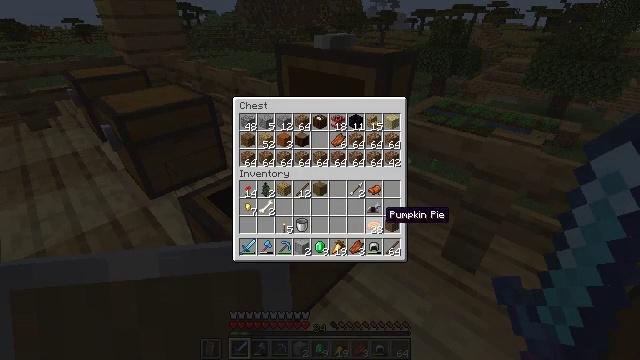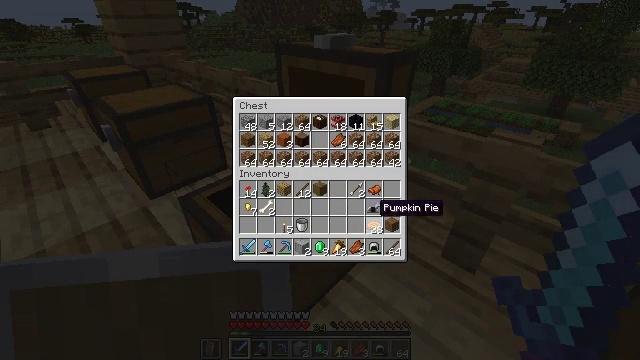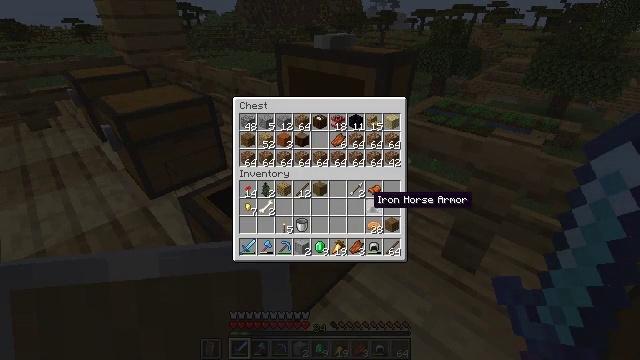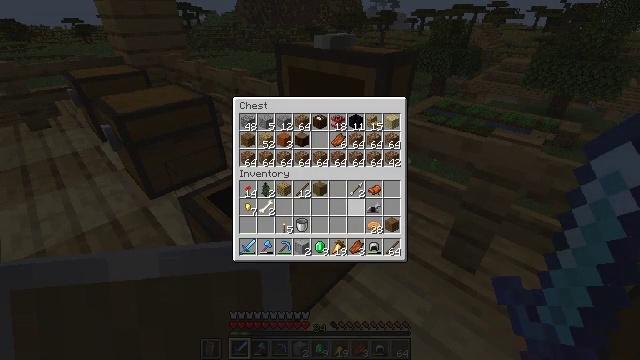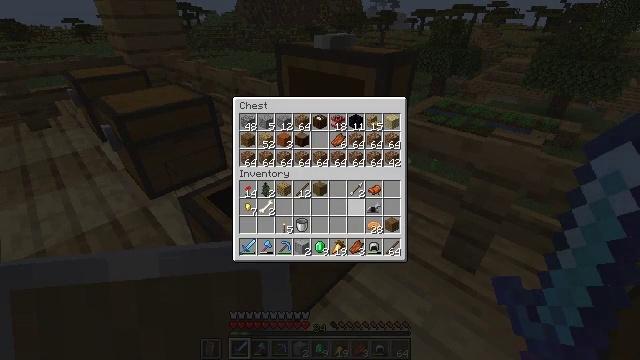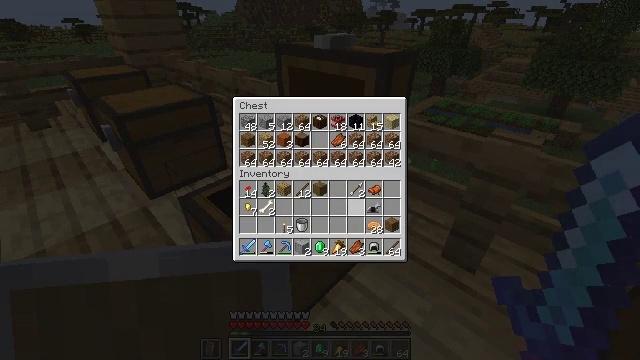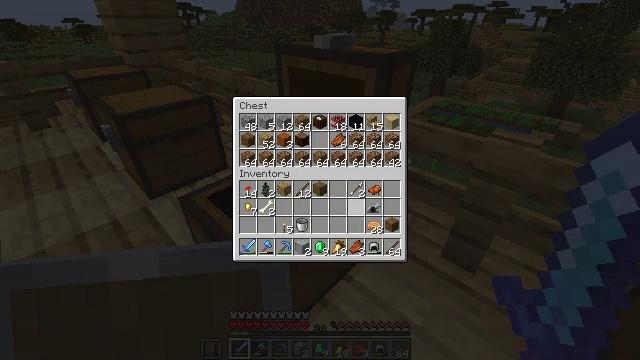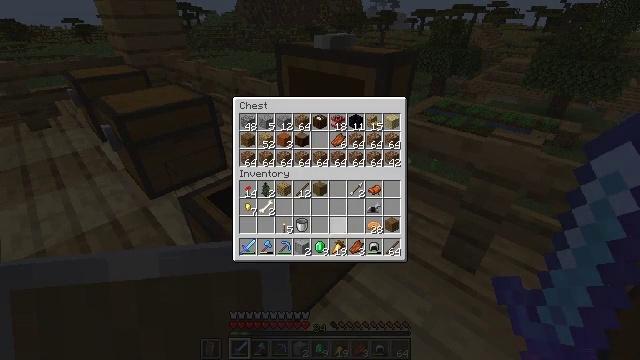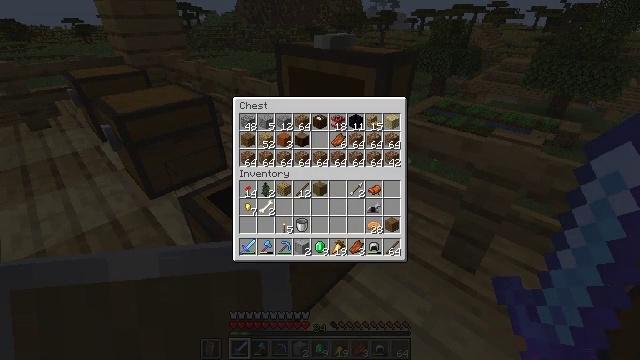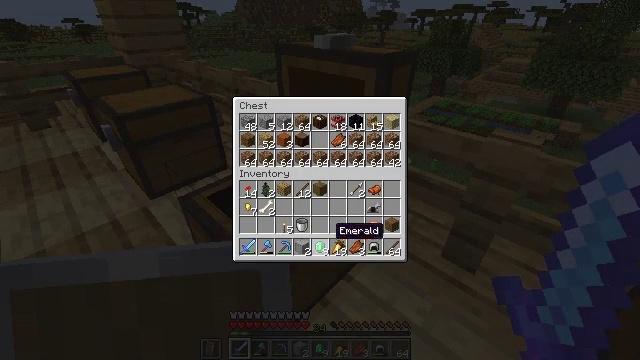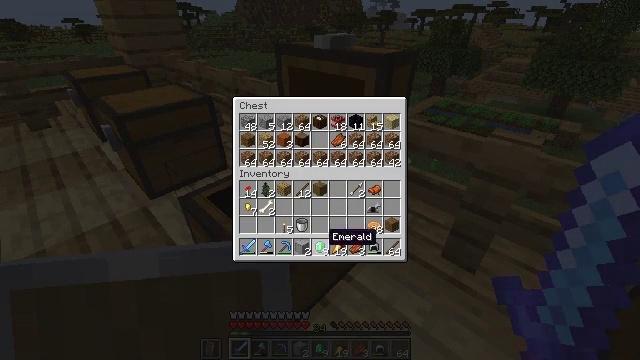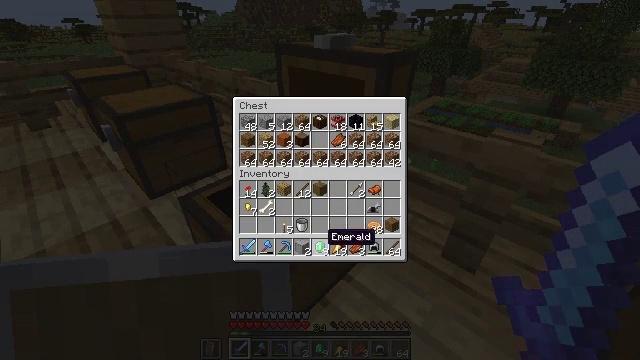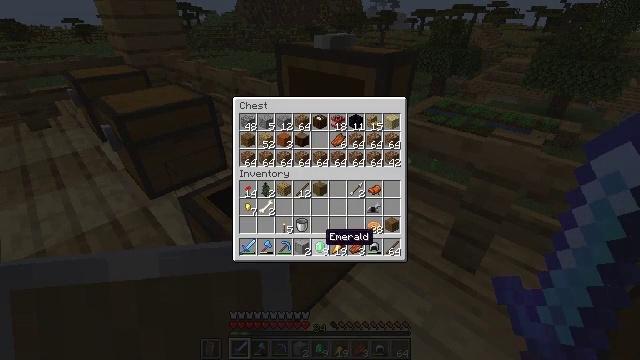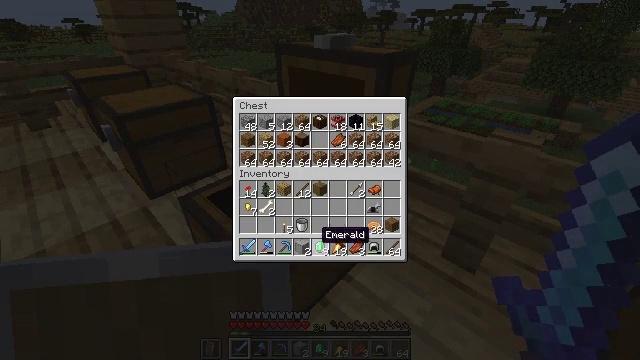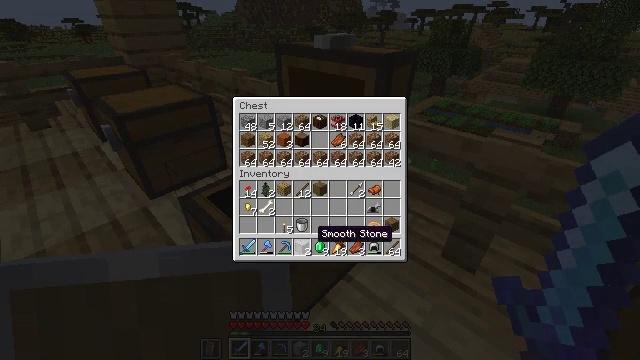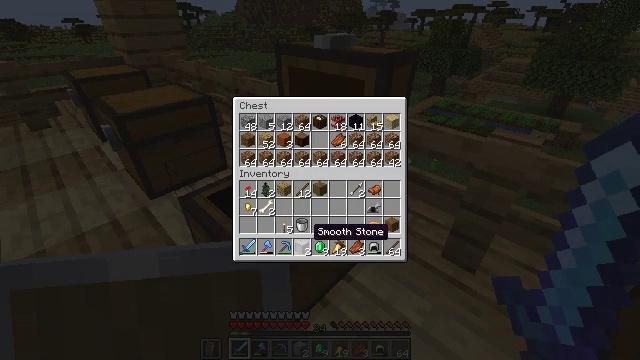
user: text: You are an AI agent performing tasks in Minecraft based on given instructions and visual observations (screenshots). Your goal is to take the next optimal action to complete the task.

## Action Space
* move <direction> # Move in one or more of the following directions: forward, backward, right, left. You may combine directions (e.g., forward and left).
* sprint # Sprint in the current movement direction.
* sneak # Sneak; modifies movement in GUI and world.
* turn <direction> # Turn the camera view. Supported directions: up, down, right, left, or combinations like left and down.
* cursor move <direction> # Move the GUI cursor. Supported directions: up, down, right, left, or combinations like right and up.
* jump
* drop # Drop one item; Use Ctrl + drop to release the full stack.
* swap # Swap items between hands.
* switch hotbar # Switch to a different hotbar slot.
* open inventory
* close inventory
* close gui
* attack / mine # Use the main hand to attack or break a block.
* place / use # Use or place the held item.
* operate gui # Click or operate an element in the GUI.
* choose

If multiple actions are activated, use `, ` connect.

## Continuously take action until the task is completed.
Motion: motion action
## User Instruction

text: Gather oak leaves by attacking.
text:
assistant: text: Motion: sneak
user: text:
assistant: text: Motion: sneak, cursor move up
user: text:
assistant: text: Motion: sneak
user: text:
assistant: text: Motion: sneak
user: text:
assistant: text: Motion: sneak
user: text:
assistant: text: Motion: sneak
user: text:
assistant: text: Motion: sneak, cursor move left and down
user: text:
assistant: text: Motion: sneak, cursor move left and down
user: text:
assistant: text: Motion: sneak
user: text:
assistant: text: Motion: sneak, cursor move left
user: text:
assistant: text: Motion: sneak
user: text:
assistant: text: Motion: sneak
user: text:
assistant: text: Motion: sneak
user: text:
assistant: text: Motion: sneak
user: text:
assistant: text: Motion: sneak
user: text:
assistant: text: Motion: sneak
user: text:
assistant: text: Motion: sneak
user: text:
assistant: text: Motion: sneak
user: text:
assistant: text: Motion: sneak
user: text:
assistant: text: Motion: sneak
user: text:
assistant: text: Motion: sneak
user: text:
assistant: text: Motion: sneak
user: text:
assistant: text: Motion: sneak, operate gui
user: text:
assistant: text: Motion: sneak, operate gui
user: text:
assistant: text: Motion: sneak, operate gui
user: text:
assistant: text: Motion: sneak
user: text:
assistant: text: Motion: sneak, cursor move up
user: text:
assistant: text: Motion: sneak, cursor move up
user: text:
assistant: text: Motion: sneak, cursor move up
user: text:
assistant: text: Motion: sneak